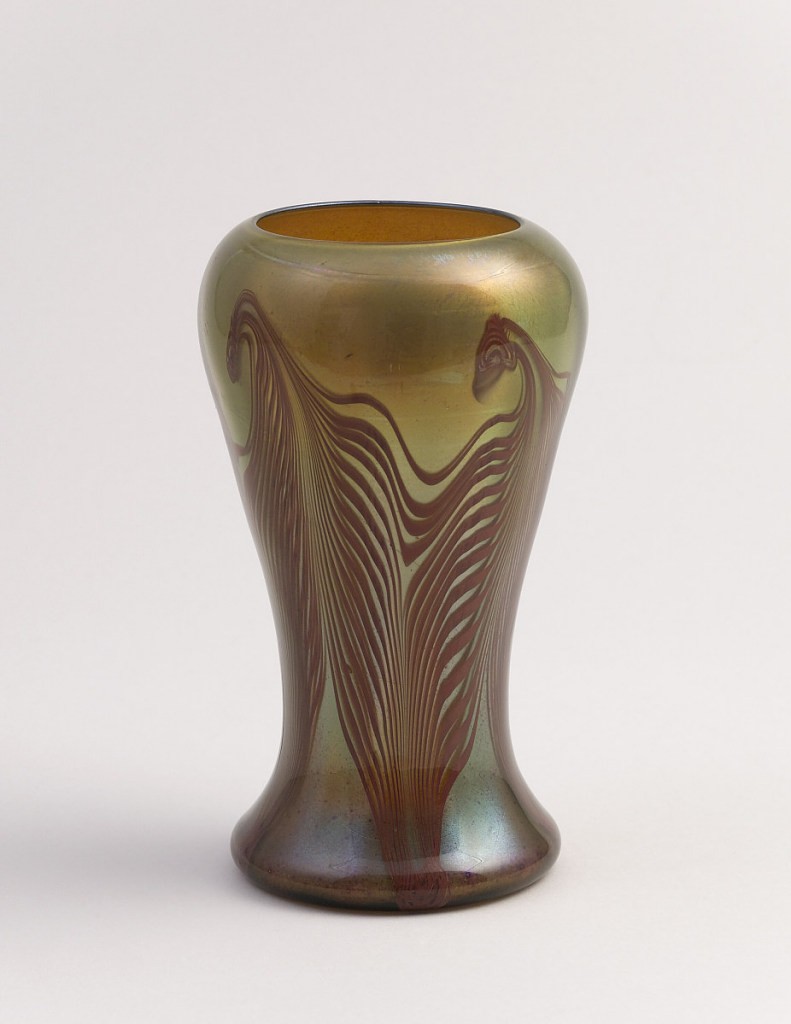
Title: Vase
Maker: Tiffany Glass and Decorating Company, American, 1892 - 1900
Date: ca. 1900
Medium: mold-blown favrile glass
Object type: vase
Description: Green-gold irridescent body; gentle taper from rounded sholder to flaring foot; large mouth. red combed leaf-like pattern encircling body with five terminal points on shoulder and five at base. Incised marks under base: L.C.T. N 3190